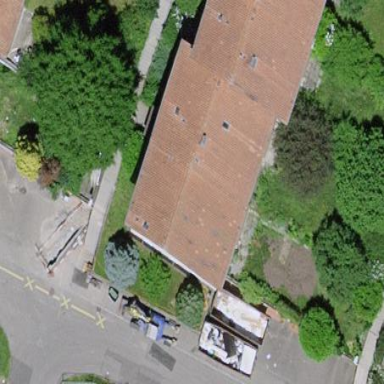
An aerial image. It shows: Residential building.